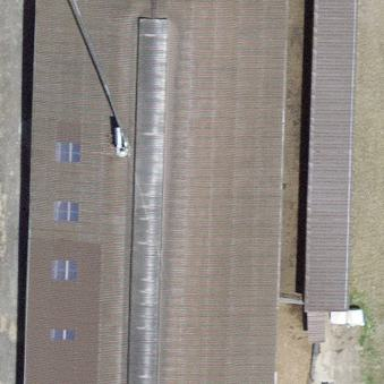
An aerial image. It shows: Rural barn.